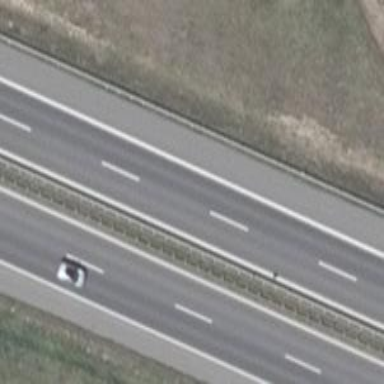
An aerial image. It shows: Asphalt motorroad with trunk classification.